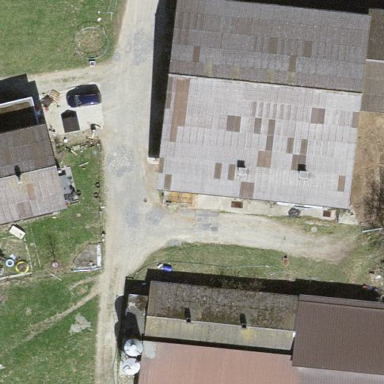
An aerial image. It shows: Farmyard area.